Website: apple
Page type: billing-address
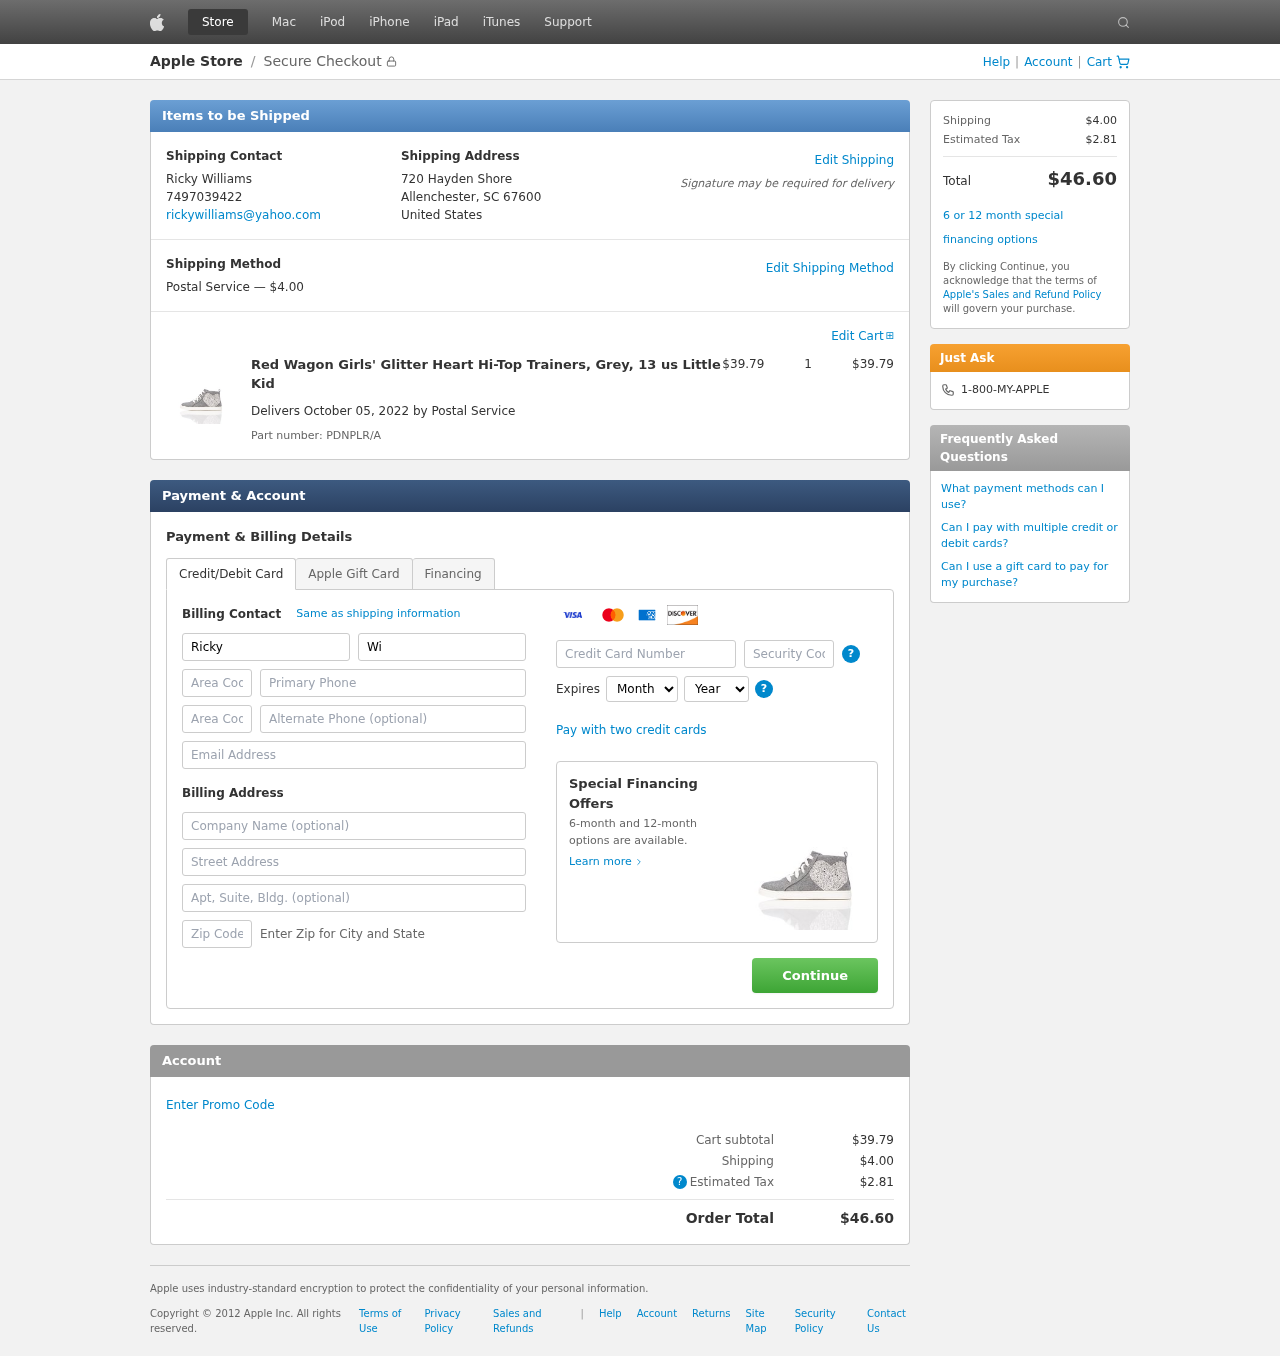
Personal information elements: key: PII_CARD_CVV
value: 525
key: PII_CARD_EXPIRY_MONTH
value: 08
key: PII_CARD_EXPIRY_YEAR
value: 27
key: PII_CARD_NUMBER
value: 2718 4549 8711 3675
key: PII_CITY_STATE_ZIP
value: Allenchester, SC 67600
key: PII_COUNTRY
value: United States
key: PII_EMAIL
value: rickywilliams@yahoo.com
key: PII_FIRSTNAME
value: Ricky
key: PII_FULLNAME
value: Ricky Williams
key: PII_LASTNAME
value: Williams
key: PII_PHONE
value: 7497039422
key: PII_PHONE_ALT
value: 9385647954
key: PII_PHONE_ALT_AREA
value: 938
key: PII_PHONE_AREA
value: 749
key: PII_STREET
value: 720 Hayden Shore
Product elements: key: PRODUCT1_NAME
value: Red Wagon Girls' Glitter Heart Hi-Top Trainers, Grey, 13 us Little Kid
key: PRODUCT1_PRICE
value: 39.79
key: PRODUCT1_QUANTITY
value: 1
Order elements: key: ORDER_SHIPPING_COST
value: $4.00
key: ORDER_SUBTOTAL
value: $39.79
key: ORDER_DELIVERY_DATE
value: October 05, 2022
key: ORDER_PART_NUMBER
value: PDNPLR/A
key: ORDER_TAX
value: $2.81
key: ORDER_TOTAL
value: $46.60